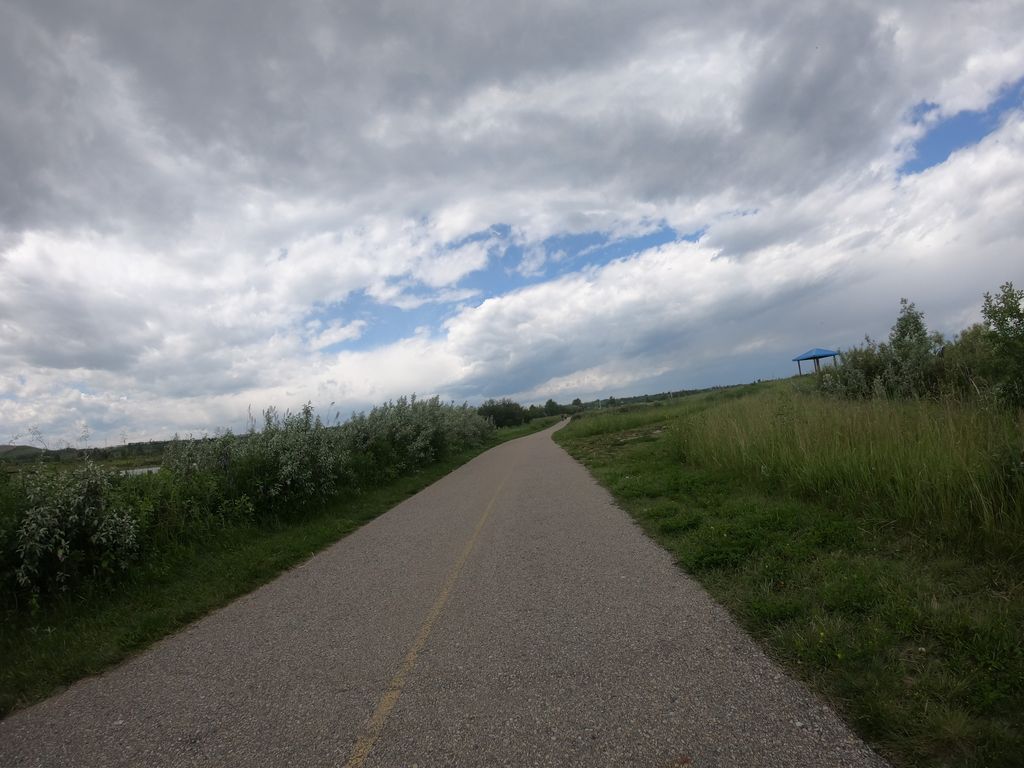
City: calgary